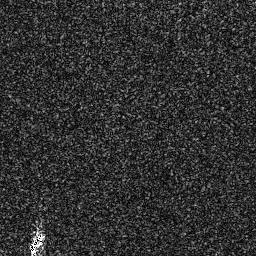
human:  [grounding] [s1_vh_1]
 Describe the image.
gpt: In the satellite image, there is  <ref>1 medium ship </ref> <box>[[9, 89, 17, 99, 0]]</box> located at bottom left.